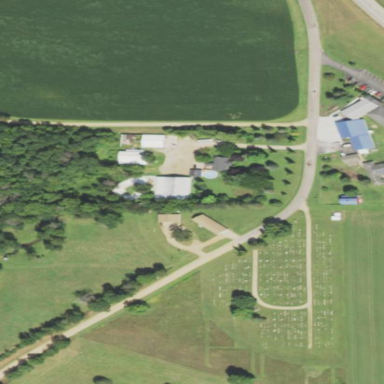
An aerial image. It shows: Cemetery.